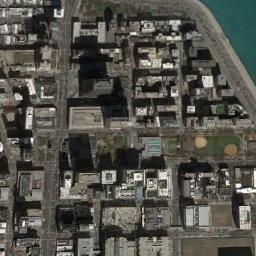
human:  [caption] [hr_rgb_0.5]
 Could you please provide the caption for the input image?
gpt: The buildings are very dense .

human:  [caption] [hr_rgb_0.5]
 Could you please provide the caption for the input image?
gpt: The commercial area is next to a river .

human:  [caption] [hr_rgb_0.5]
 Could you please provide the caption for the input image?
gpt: In a commercial area there are several tall buildings of different shapes and several roads with many cars  There is a river beside the buildings .

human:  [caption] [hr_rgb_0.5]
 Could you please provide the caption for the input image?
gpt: A commercial area with lots of buildings is next to the waters and two baseball diamond are also in the commercial area .

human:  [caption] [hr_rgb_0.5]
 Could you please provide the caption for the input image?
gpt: There are many buildings arranged neatly on a commercial area .